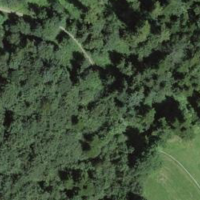
EUNIS habitat code: 43
Species observed at this site:
Cirsium vulgare